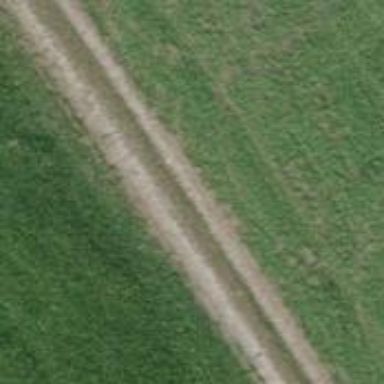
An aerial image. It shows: Track with grade3 tracktype.